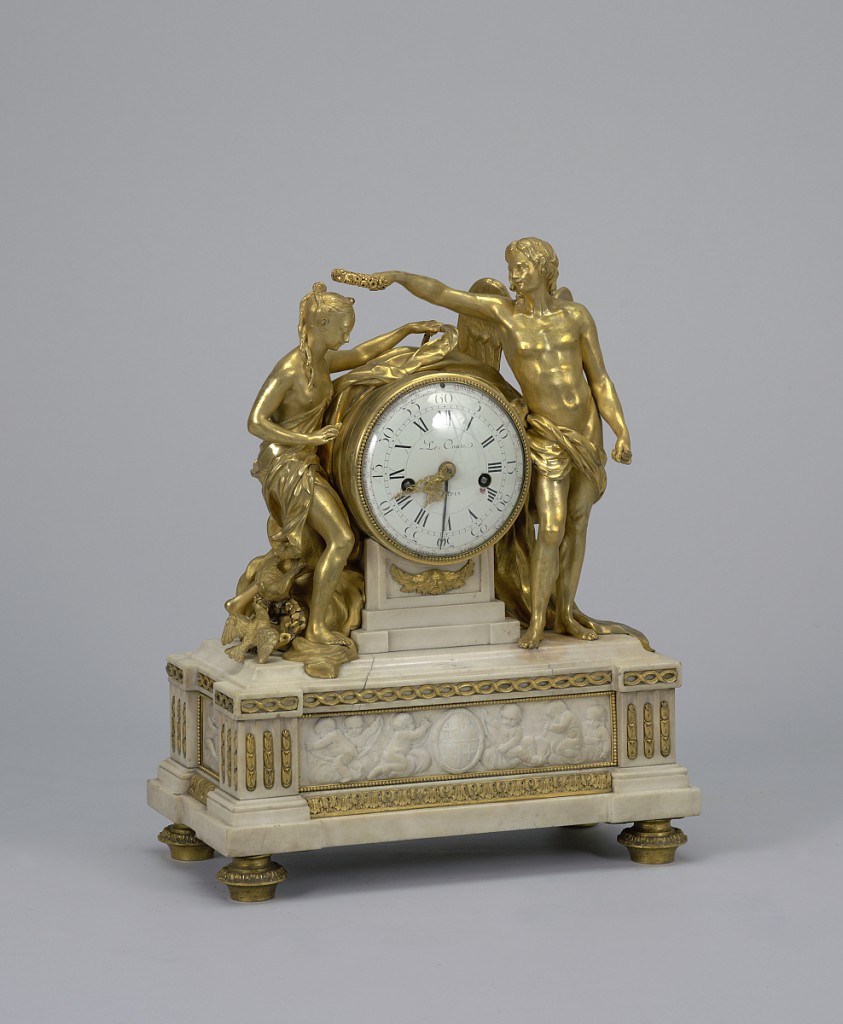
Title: Clock
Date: ca. 1775
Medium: bronze, gilding, marble
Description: Drum clock flanked by figures of a scantily draped angel representing ''Love,'' with extended arm holding a laurel wreath over the head of a nymph, symbolizing ''Innocence,'' on the opposite side, who is ascending , clouds with doves at her feet. An oblong statuary marble plinth with outset fluted corners chiseled with a frieze of sportive putti centering an oval shield of arms and mounted in gilt-bronze, with vasiform feet.